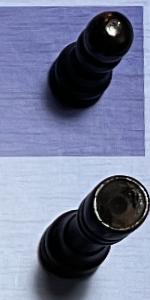
Label: Rook_Black